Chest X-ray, PA view. Patient: 71 years old, sex M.
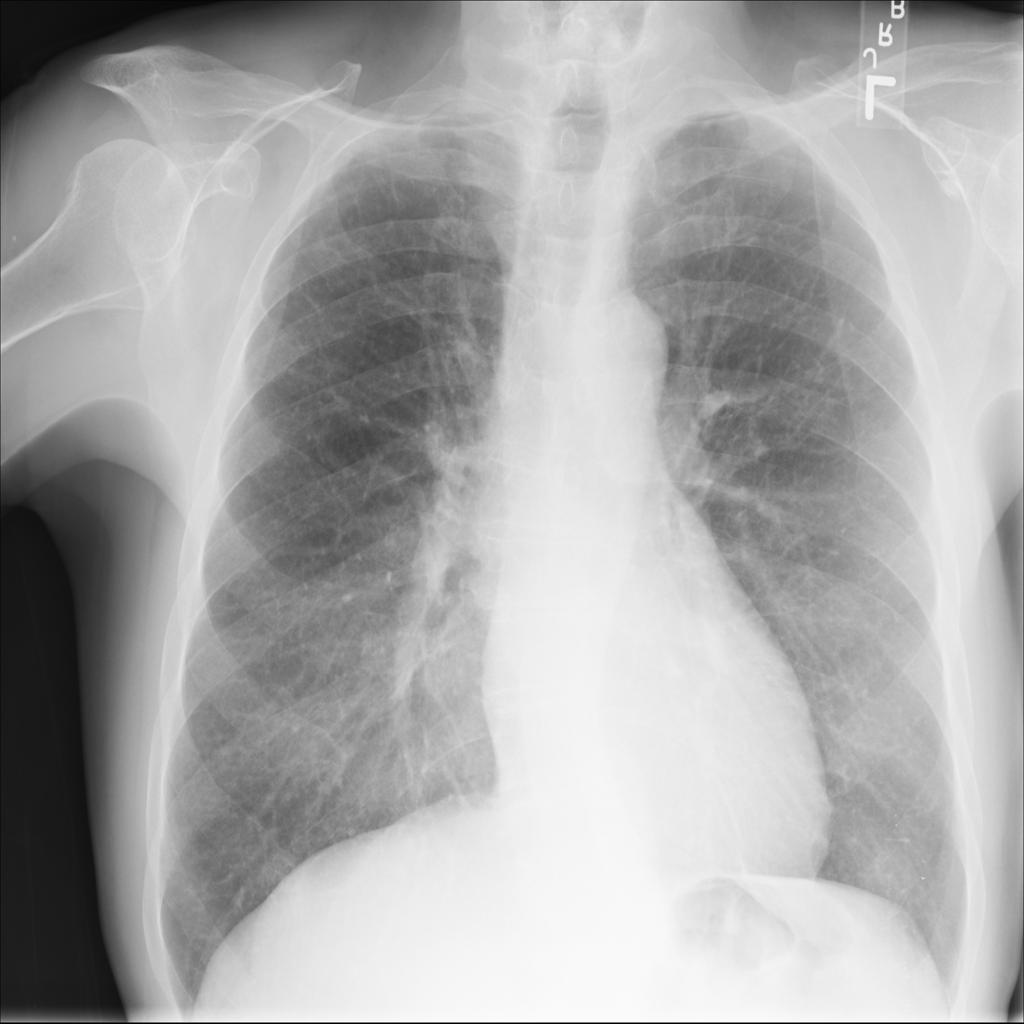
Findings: No Finding